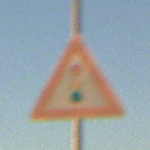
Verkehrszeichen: Lichtzeichenanlage
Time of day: SunriseSunset
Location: Outdoor (Nature)
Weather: Clear
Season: NotSpecified
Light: Natural